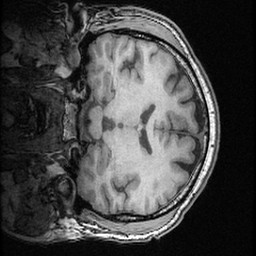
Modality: T1w
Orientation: coronal
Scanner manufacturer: ge
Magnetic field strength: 3 T
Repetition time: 0.008572 s
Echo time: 0.003384 s